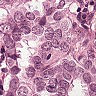
Metastatic tissue present: yes